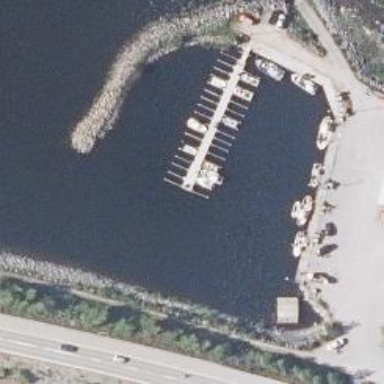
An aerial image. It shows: Pier with mooring facilities.